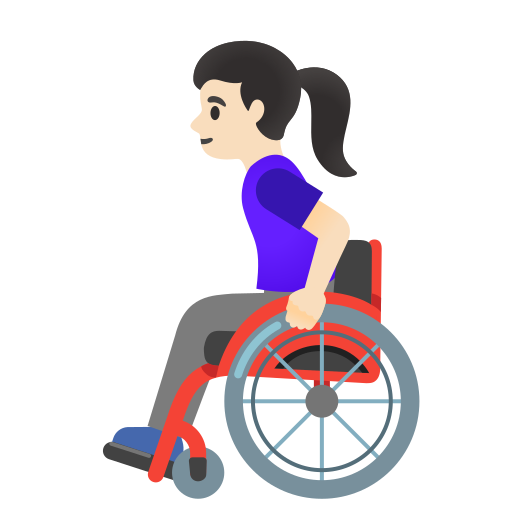
Emoji: 👩🏻‍🦽